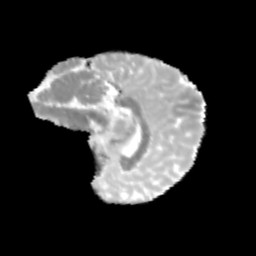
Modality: MD
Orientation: sagittal
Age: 11
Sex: female
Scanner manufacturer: siemens
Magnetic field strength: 3 T
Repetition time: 3.8 s
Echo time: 0.07 s